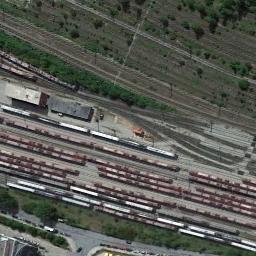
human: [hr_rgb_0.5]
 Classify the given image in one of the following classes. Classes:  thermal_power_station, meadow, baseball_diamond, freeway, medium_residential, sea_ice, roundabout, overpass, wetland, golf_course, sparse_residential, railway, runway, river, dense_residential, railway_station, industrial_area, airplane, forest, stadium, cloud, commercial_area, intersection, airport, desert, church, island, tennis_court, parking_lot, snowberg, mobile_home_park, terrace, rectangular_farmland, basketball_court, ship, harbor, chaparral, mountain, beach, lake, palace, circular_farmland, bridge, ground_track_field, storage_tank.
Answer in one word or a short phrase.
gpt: railway